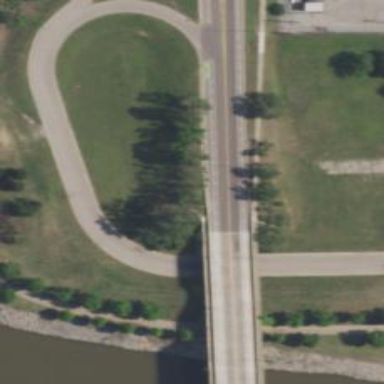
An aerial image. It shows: Secondary road bridge with separate track for cyclists.